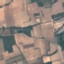
Land use / land cover class: PermanentCrop